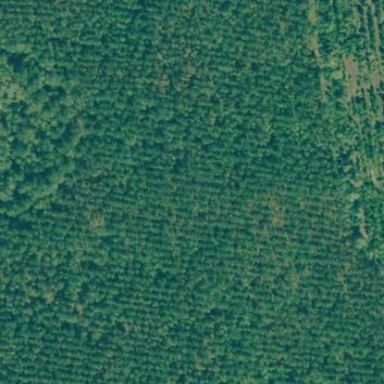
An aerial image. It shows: Forest with evergreen needle-leaved trees.